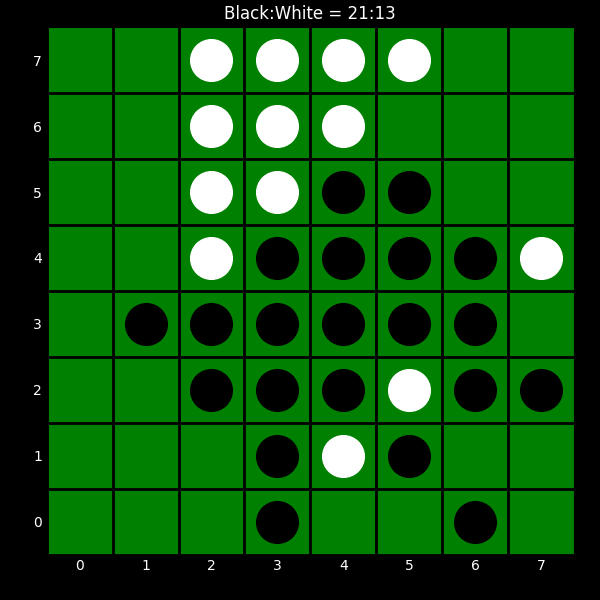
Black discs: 21
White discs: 13